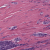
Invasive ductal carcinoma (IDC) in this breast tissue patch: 1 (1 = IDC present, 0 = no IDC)